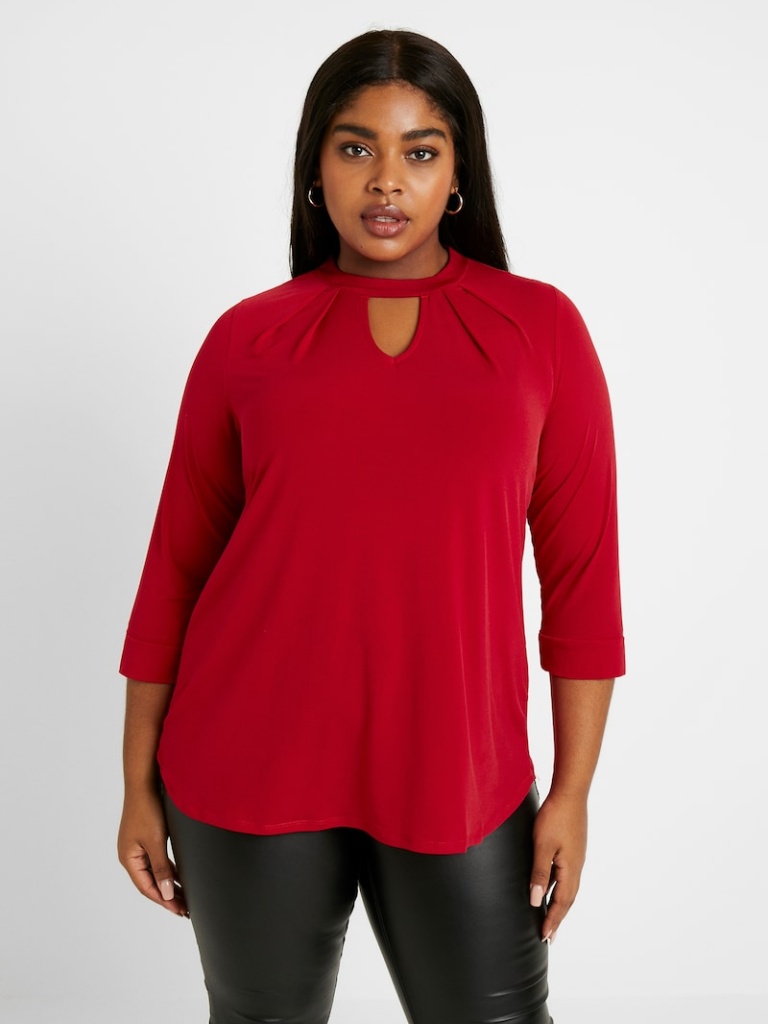
polyester relaxed three-quarter sleeves hip length Untucked keyhole blouse